Platform: macOS
Application: Chrome
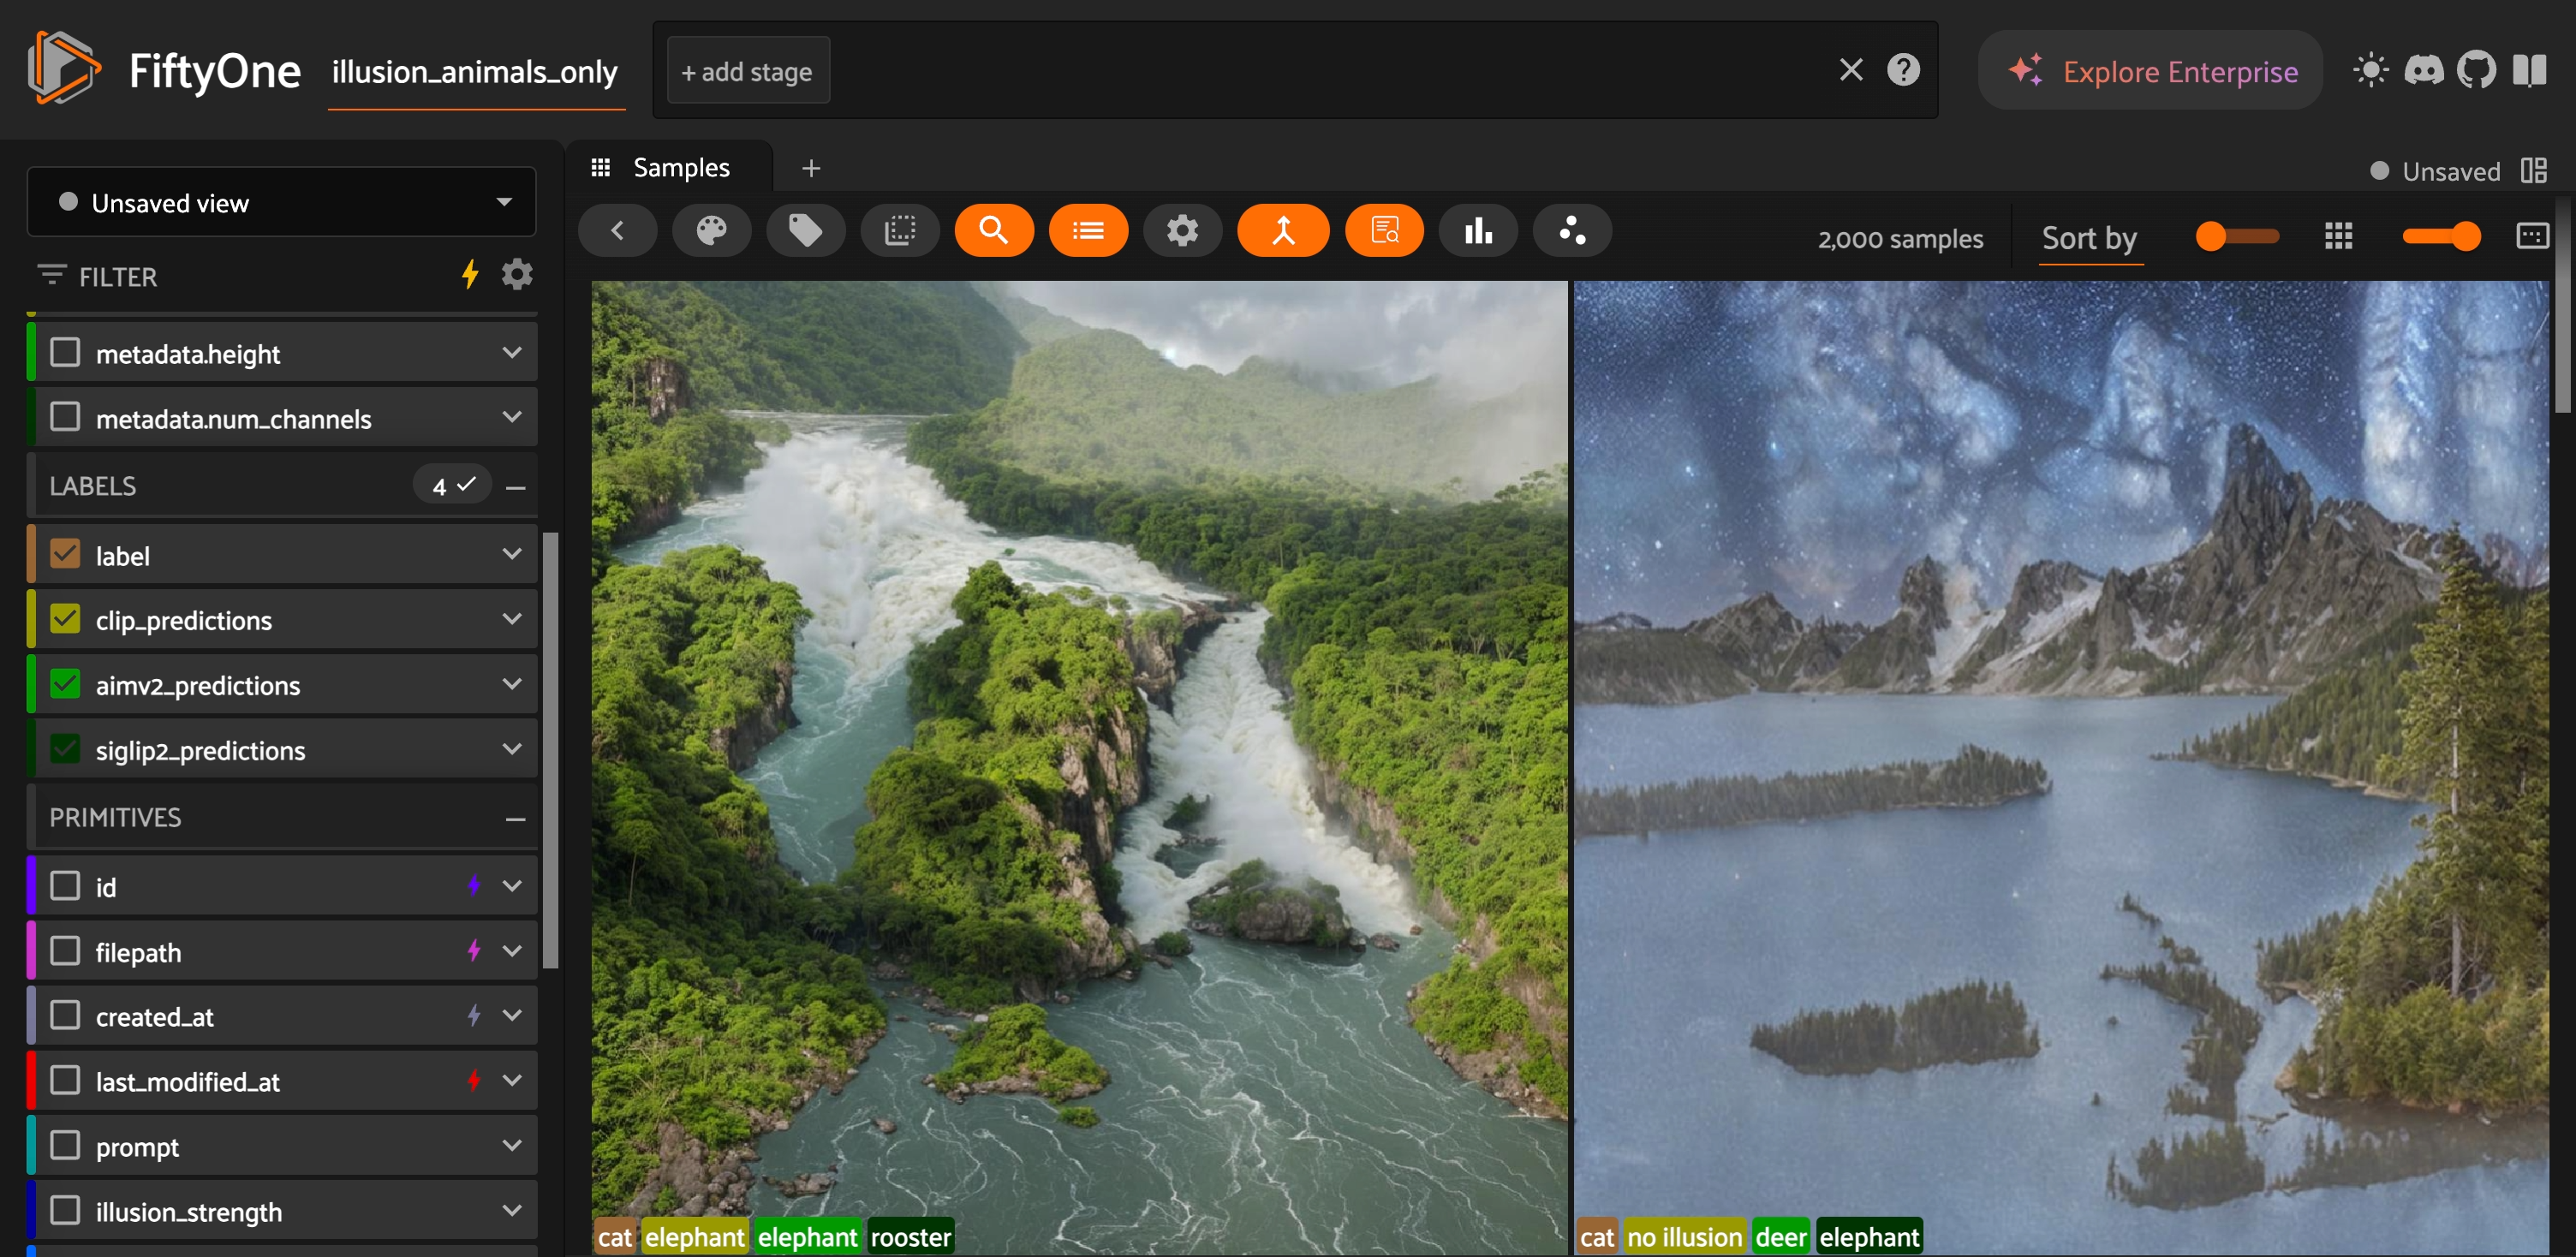
task_description: Open Sort by menu
action_type: click
element_info: Menu Item
steps_since_start: 1